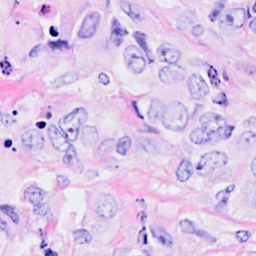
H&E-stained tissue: Breast